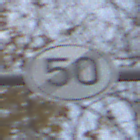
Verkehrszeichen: EndeGeschwindigkeit50
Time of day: MorningAfternoon
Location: Outdoor (Nature)
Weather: Overcast
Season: NotSpecified
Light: Natural